Field crop: maize
Growth stage: 1
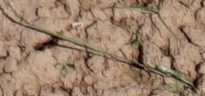
Species: lolium